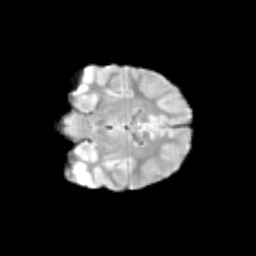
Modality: T2w
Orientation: coronal
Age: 11
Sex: male
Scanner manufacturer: siemens
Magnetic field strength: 3 T
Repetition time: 3.8 s
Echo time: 0.07 s